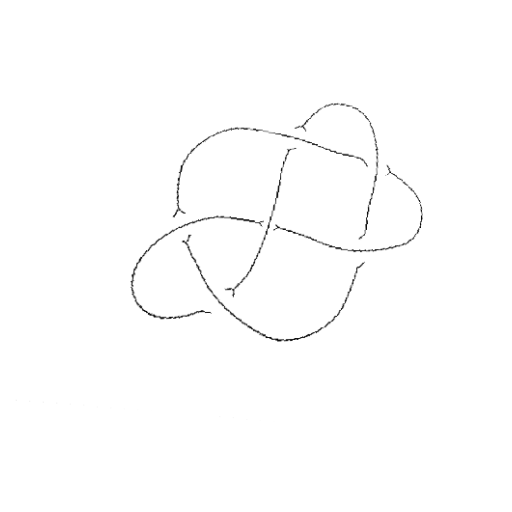
Crossing number: 6